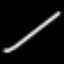
Label: line